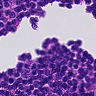
Metastatic tissue present: no